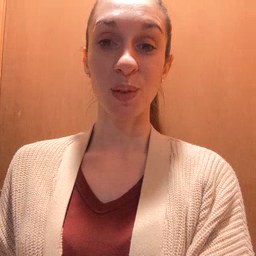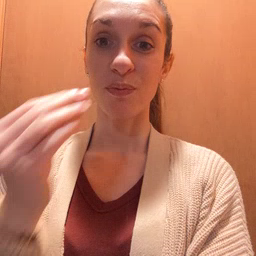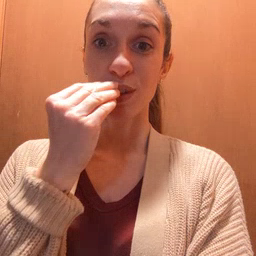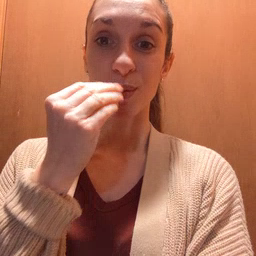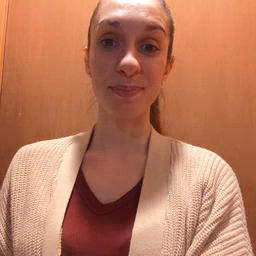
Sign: food